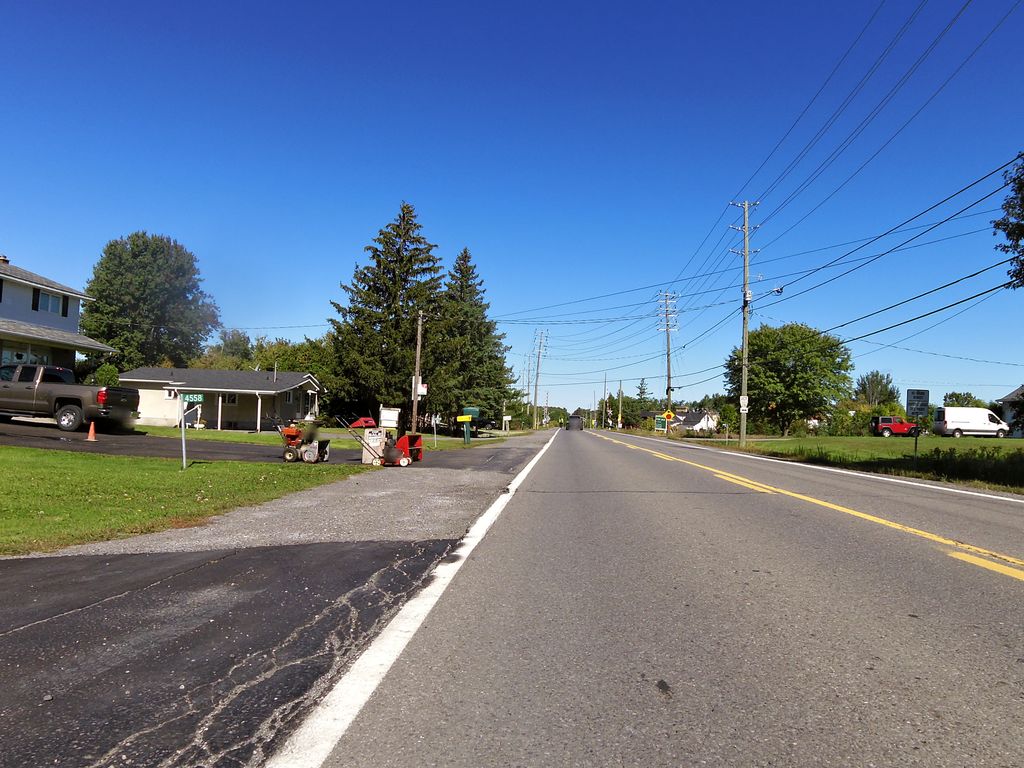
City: ottawa-gatineau